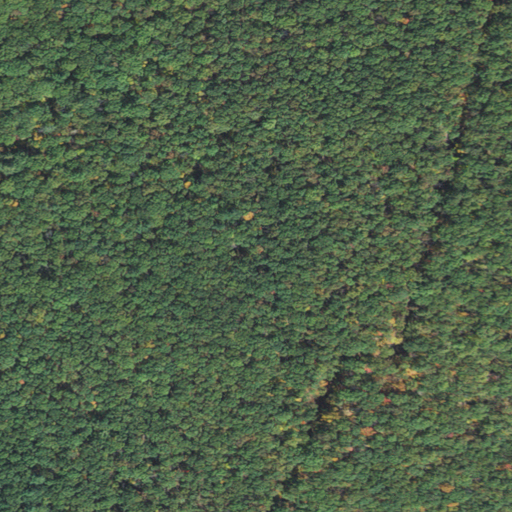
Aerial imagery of mountain in Massachusetts named Webb Hill containing only deciduous forest